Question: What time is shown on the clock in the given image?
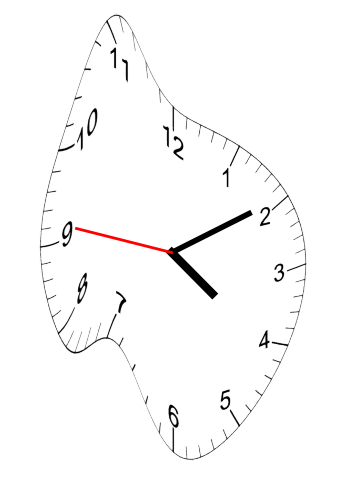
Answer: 04:09:46